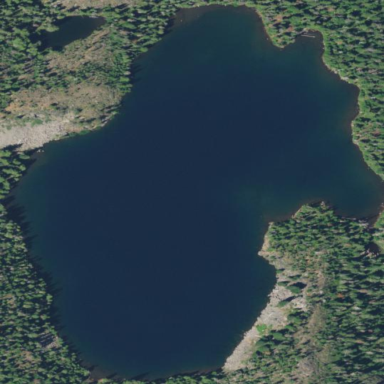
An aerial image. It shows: Serene lake.